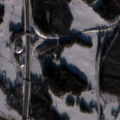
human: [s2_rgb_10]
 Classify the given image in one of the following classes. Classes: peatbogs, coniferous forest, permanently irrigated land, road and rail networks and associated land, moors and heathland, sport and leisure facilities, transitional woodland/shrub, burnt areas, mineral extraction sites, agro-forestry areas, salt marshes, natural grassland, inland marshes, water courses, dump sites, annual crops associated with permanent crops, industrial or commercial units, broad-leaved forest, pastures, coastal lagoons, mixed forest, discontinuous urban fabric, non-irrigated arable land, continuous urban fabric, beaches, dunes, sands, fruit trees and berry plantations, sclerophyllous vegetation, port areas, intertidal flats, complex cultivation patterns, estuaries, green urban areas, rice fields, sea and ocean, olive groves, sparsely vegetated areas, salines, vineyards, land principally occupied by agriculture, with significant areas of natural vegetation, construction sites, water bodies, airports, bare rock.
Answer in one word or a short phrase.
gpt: land principally occupied by agriculture, with significant areas of natural vegetation, coniferous forest, mixed forest, water bodies